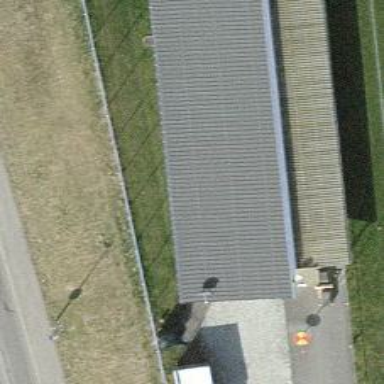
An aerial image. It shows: Flat-roofed building with gray-colored roof.